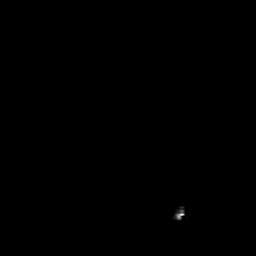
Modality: FLAIR
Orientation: coronal
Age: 56
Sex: male
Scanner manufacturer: siemens
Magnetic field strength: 3 T
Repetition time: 9 s
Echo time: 0.099 s